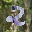
Label: 2